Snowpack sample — Loveland Pass, Silver Plume, Colorado, USA (2/11/26, 12:00 PM MST)
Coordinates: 39.663, -105.886
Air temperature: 35 °F
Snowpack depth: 82 cm
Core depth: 10 cm
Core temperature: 17.6 °F
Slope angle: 13°, slope face: 12°
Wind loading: high
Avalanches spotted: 1
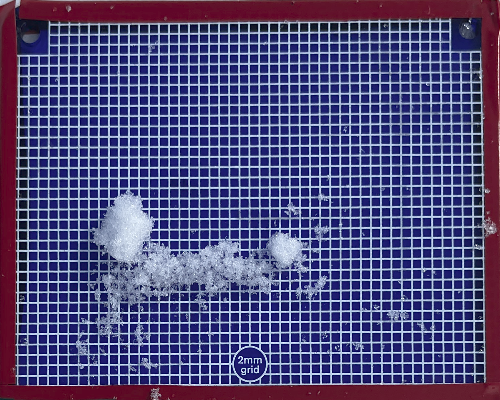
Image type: profile
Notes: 1 small avalanche spotted on the north side of the bowl, lots of wind loading